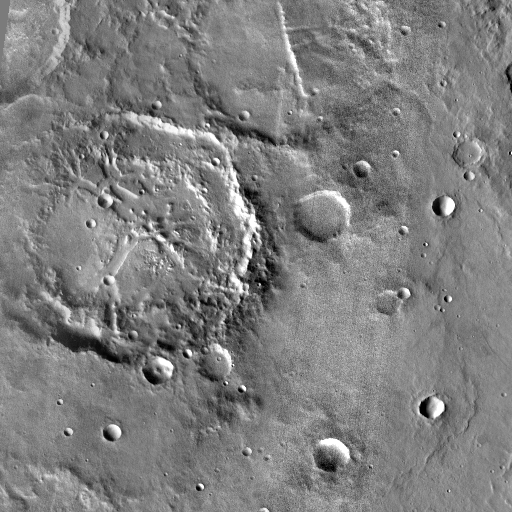
Crater classes present: Background, Other, Buried